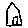
Label: house